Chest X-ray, AP view. Patient: 50 years old, sex F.
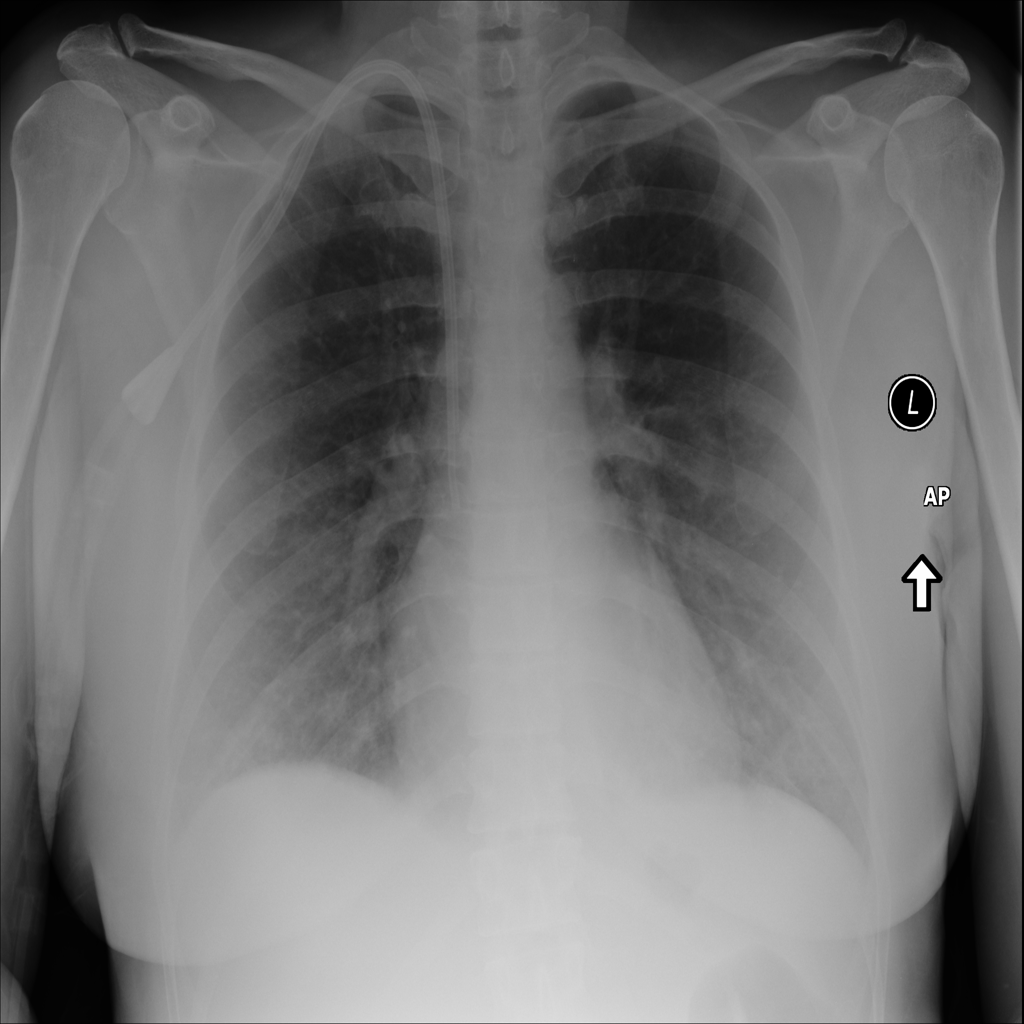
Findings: Atelectasis, Effusion